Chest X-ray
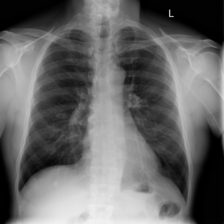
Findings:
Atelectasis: negative
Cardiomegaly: negative
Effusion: negative
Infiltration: negative
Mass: negative
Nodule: negative
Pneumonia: negative
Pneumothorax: negative
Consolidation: negative
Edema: negative
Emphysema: negative
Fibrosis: negative
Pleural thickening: negative
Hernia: negative